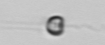
Label: Apedinella